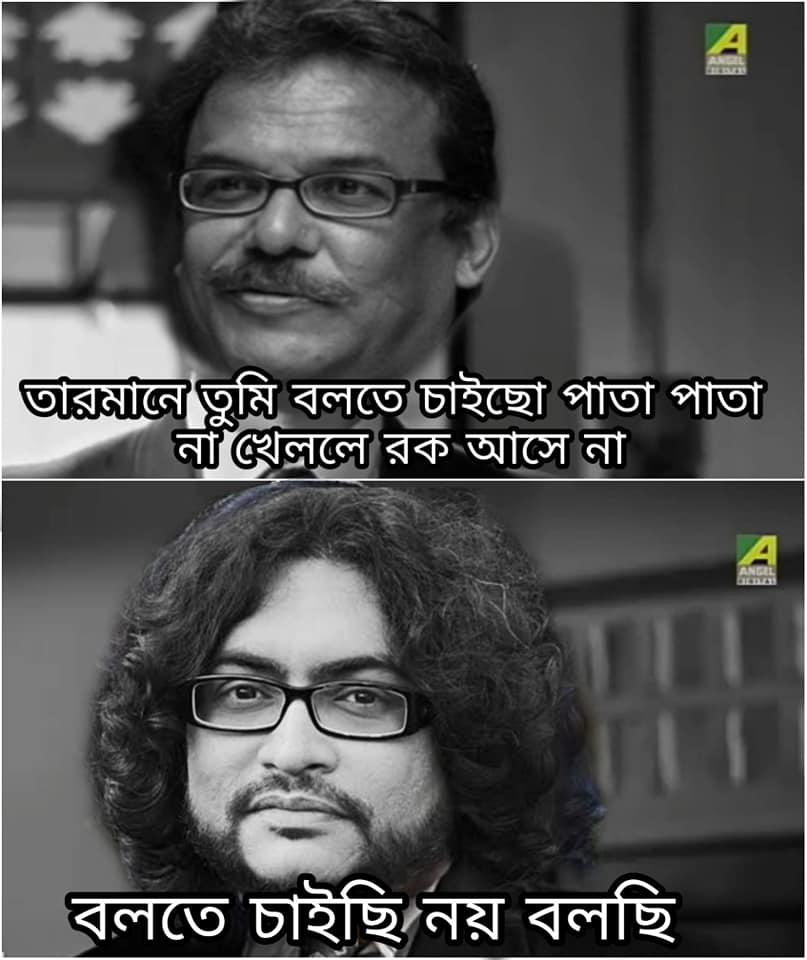
Caption: তারমানে তুমি বলতে চাইছো পাতা পাতা না খেললে রক আসে না    বলতে চাইছি নয় বলছি
Label: non-hate